Field crop: maize
Growth stage: 2
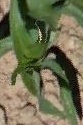
Species: maize